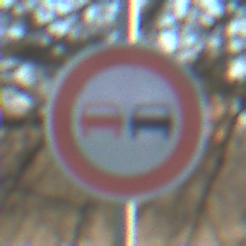
Verkehrszeichen: Ueberholverbot
Umgebung: Outdoor, Nature
Tageszeit: MorningAfternoon
Wetter: Clear
Licht: Natural
Jahreszeit: NotSpecified
Kontrast: HighContrast